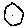
Label: hexagon